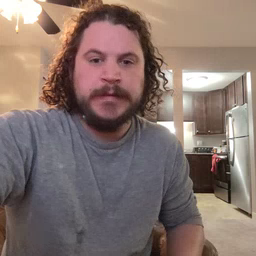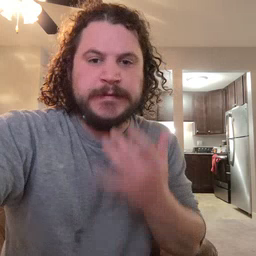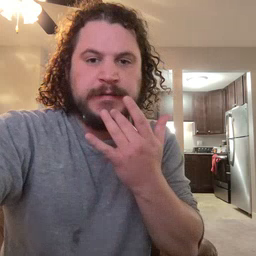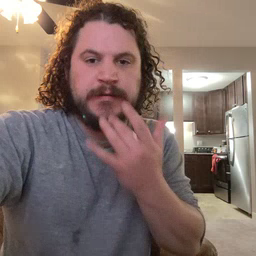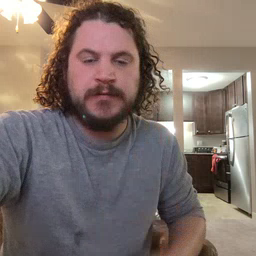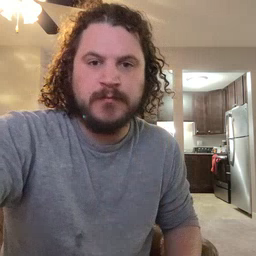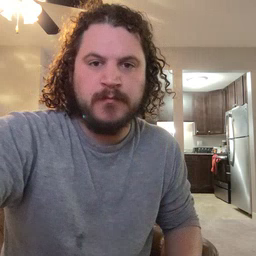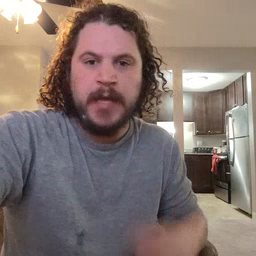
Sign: taste